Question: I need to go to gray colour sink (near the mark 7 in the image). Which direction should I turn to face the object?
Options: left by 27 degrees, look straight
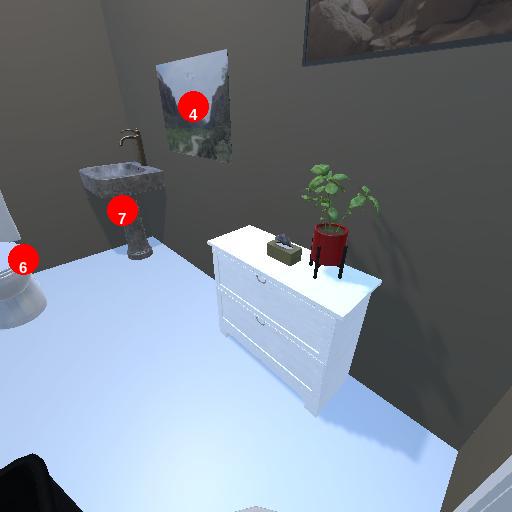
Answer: left by 27 degrees